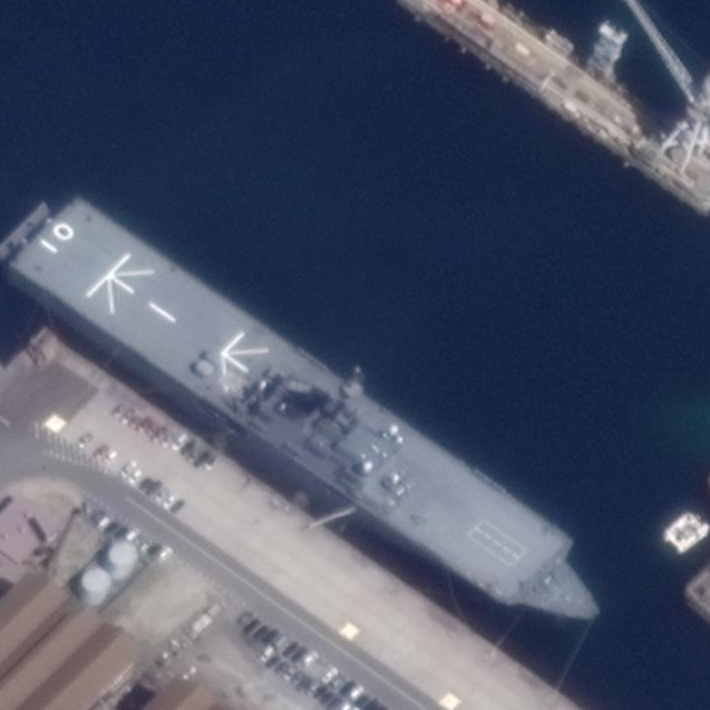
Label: assault